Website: lowes
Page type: billing-address
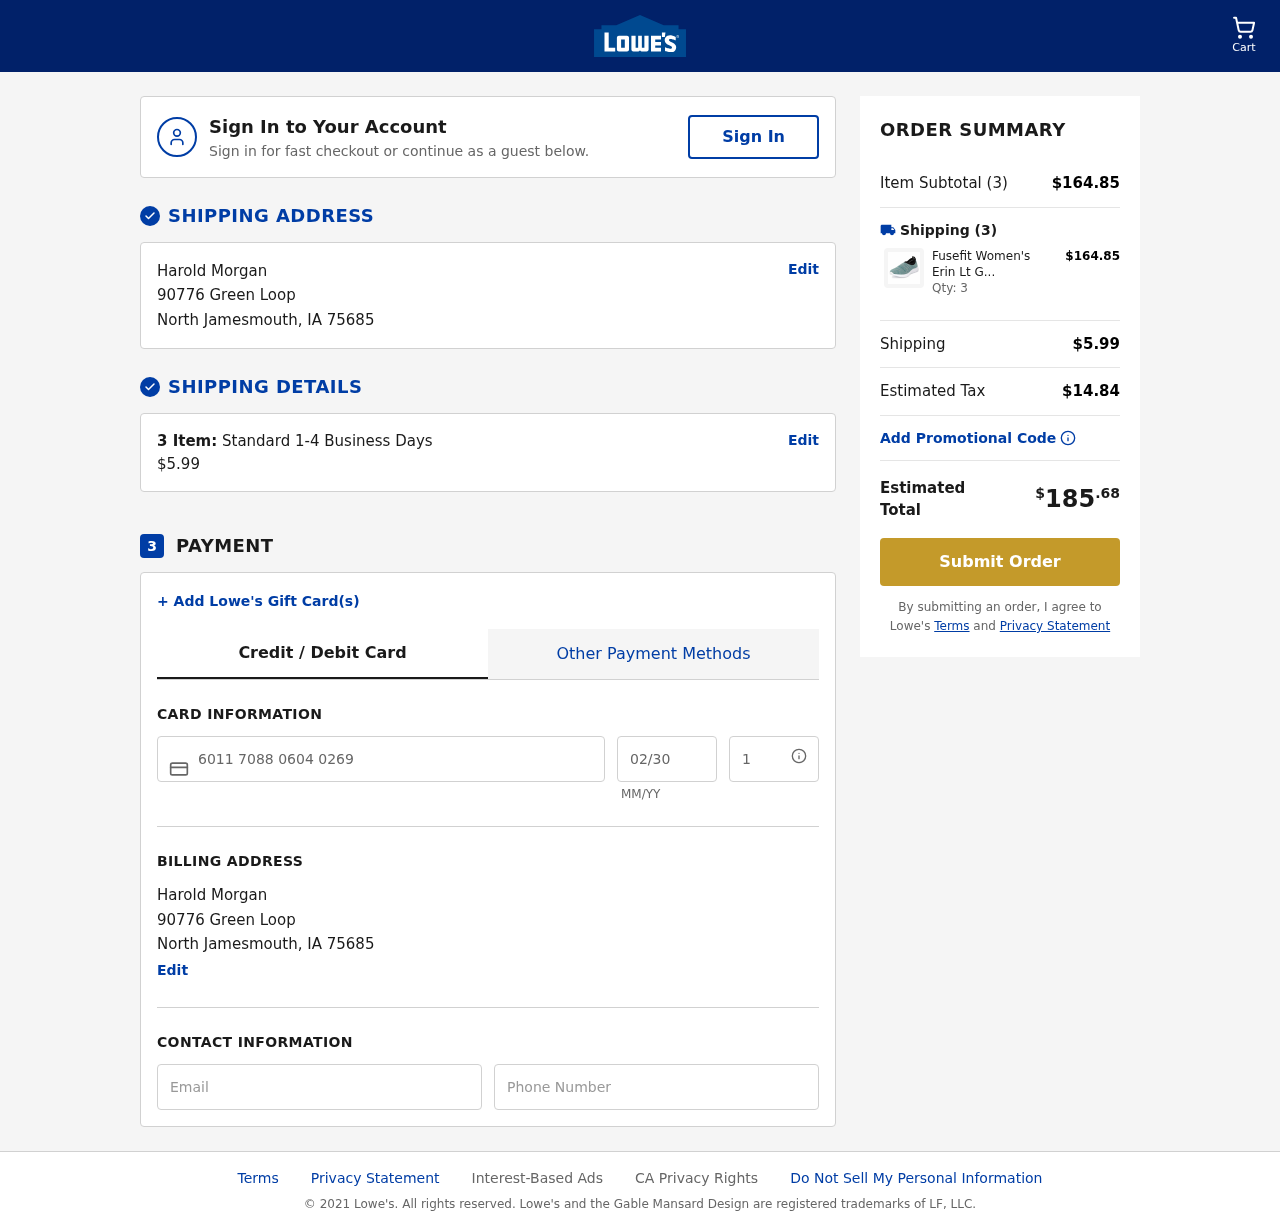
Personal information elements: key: PII_CARD_CVV
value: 188
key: PII_CARD_EXPIRY
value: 02/30
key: PII_CARD_NUMBER
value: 6011 7088 0604 0269
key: PII_CITY
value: North Jamesmouth
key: PII_EMAIL
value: harold.morgan@gmail.com
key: PII_FULLNAME
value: Harold Morgan
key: PII_PHONE
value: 6684412445
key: PII_POSTCODE
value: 75685
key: PII_STATE_ABBR
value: IA
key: PII_STREET
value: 90776 Green Loop
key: PII_FULLNAME2
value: Harold Morgan
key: PII_STREET2
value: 90776 Green Loop
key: PII_CITY2
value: North Jamesmouth
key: PII_STATE_ABBR2
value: IA
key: PII_POSTCODE2
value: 75685
Product elements: key: PRODUCT1_NAME
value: Fusefit Women's Erin Lt Green Running Shoes-5 UK (38 EU) (6 US) (FFR-437)
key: PRODUCT1_PRICE
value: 54.95
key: PRODUCT1_QUANTITY
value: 3
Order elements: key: ORDER_NUM_ITEMS
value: Cart
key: ORDER_NUM_ITEMS
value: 3 Item:
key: ORDER_NUM_ITEMS
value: Item Subtotal (3)
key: ORDER_SHIPPING_COST
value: $5.99
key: ORDER_SUBTOTAL
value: $164.85
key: ORDER_TAX
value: $14.84
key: ORDER_TOTAL
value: $185.68